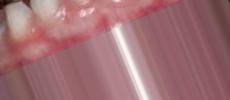
Condition: Caries